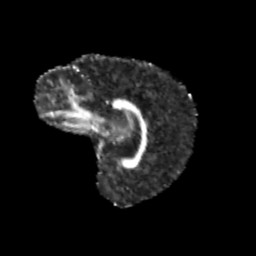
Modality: FA
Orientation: sagittal
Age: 12
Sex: female
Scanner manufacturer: siemens
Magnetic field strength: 3 T
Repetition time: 3.8 s
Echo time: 0.07 s